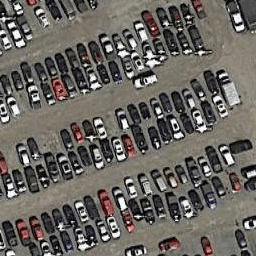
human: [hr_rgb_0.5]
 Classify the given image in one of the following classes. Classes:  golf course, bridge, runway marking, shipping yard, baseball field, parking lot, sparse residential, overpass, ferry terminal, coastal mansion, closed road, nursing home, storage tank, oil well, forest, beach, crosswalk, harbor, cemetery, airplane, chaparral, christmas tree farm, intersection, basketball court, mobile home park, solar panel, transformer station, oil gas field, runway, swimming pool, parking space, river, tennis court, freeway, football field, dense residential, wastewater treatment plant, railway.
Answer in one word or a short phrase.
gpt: parking lot